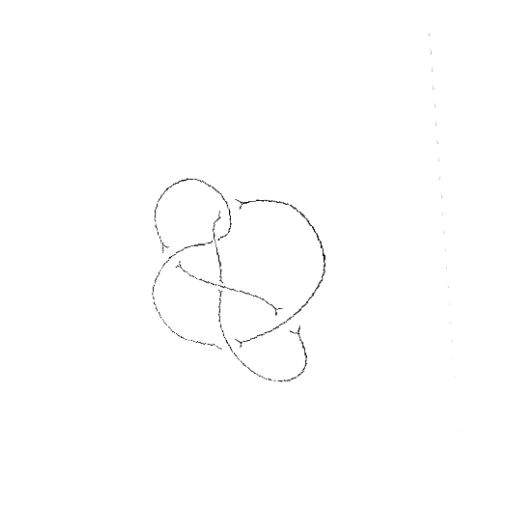
Crossing number: 6